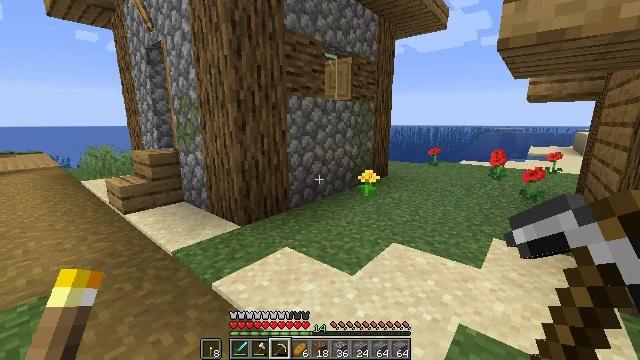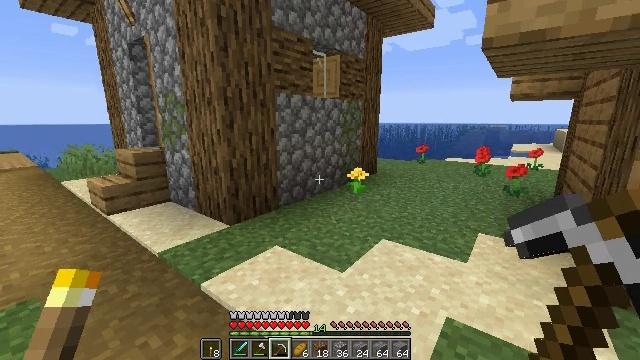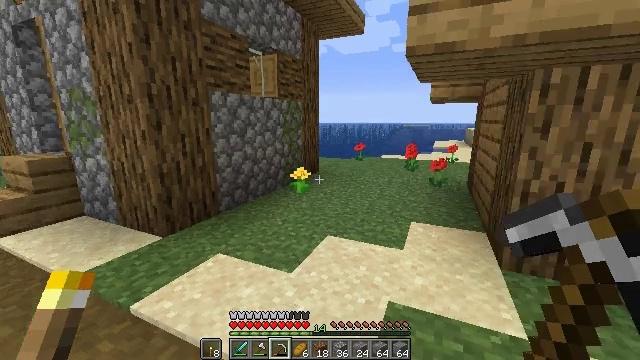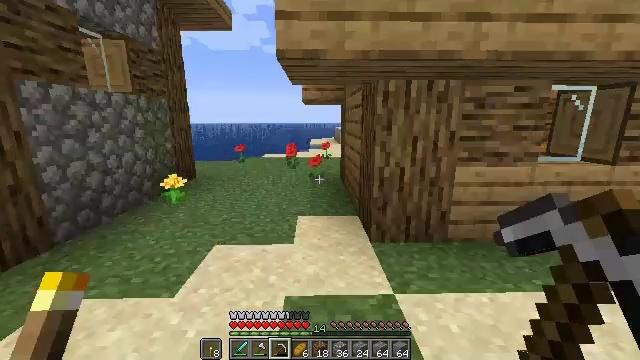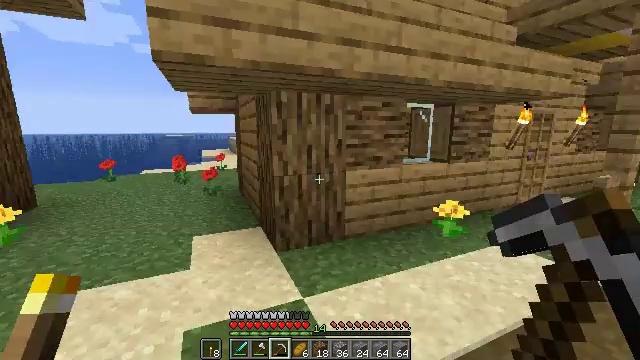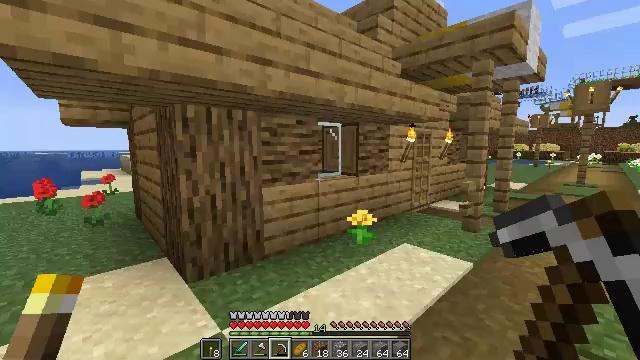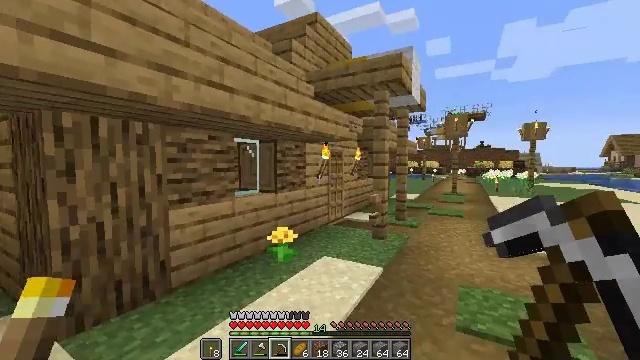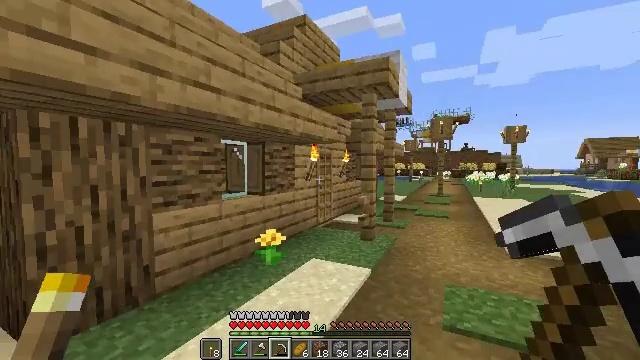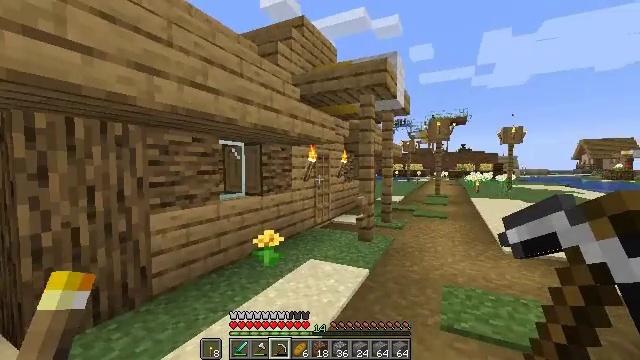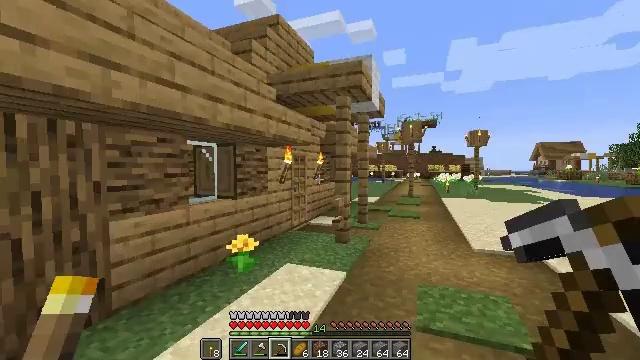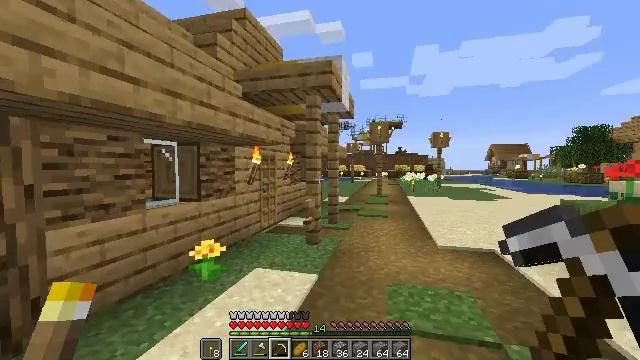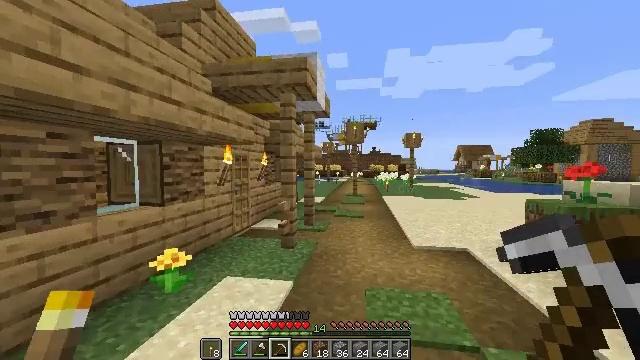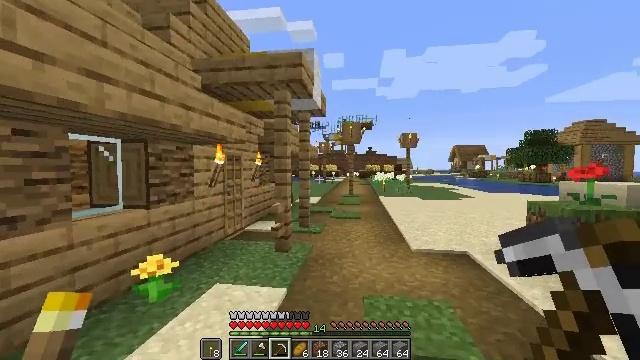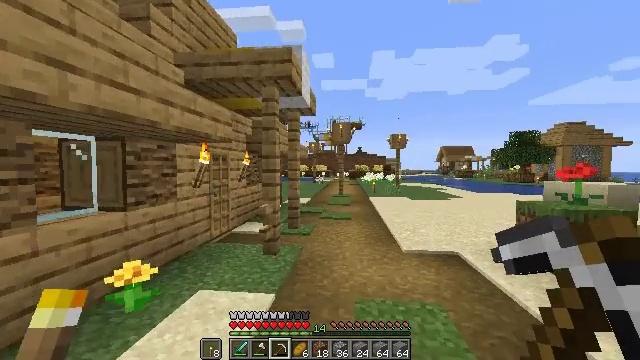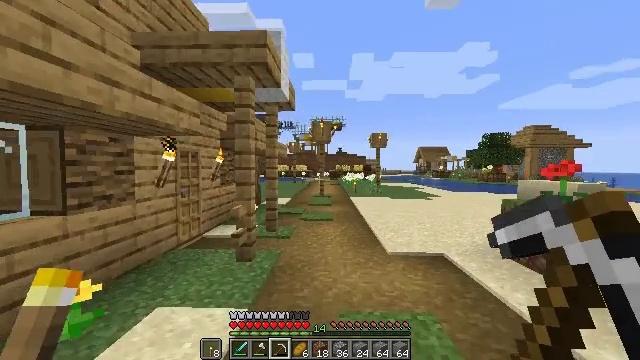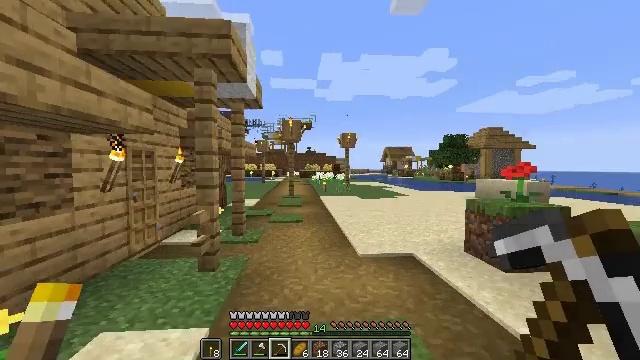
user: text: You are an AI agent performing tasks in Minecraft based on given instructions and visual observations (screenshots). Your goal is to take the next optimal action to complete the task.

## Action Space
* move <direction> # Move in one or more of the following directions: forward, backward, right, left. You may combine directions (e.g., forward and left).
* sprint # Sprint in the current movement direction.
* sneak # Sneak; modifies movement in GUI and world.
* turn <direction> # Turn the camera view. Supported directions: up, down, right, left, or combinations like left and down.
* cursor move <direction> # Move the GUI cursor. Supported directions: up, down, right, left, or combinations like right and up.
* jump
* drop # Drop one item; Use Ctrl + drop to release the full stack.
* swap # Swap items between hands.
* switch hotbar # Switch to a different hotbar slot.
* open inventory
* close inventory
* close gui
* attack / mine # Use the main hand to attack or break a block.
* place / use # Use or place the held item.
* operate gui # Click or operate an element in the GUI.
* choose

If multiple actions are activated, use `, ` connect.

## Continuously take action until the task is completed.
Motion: motion action
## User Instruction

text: Mine oak stairs.
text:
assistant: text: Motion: no_op
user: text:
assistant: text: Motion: turn right
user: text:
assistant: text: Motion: turn right
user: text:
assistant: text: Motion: turn right
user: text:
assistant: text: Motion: turn right and up
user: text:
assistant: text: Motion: turn right and up
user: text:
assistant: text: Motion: turn right and up
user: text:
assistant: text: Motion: turn right
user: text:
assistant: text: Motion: no_op
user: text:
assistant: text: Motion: move forward, turn right
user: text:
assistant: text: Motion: move forward, turn right
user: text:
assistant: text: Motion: move forward, turn right
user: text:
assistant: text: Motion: move forward
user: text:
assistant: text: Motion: move forward, turn right
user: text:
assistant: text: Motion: move forward, turn right
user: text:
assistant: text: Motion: move forward, sprint, turn right
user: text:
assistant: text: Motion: move forward, sprint, turn right
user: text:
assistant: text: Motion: move forward, sprint, turn right and down
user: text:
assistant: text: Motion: move forward, sprint
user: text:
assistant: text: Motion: move forward, sprint
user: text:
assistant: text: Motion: move forward
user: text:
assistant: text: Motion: move forward
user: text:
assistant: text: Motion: move forward, sprint, turn left
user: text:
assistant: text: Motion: move forward, sprint, turn right
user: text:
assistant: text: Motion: move forward, sprint, turn right
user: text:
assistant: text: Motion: move forward, turn right
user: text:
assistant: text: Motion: move forward
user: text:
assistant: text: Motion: move forward, sprint, turn right
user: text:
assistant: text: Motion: move forward, sprint, turn right
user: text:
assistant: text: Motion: move forward, sprint, turn right